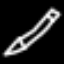
Label: pencil